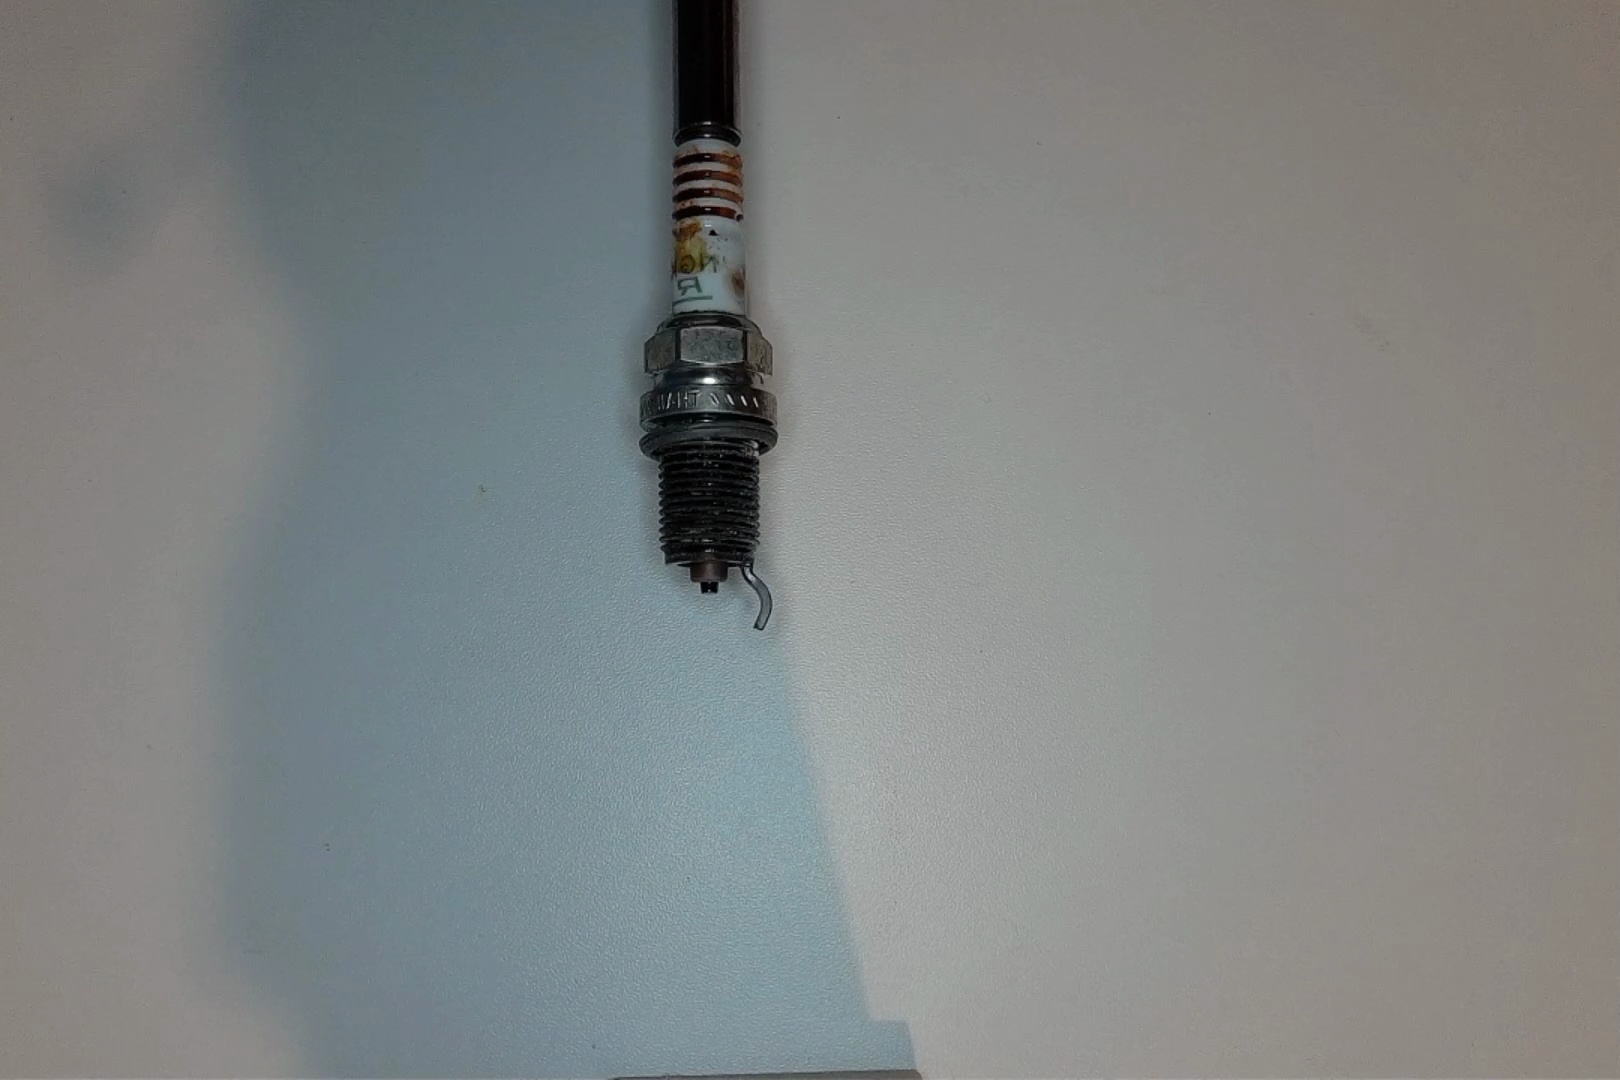
Label: anomaly